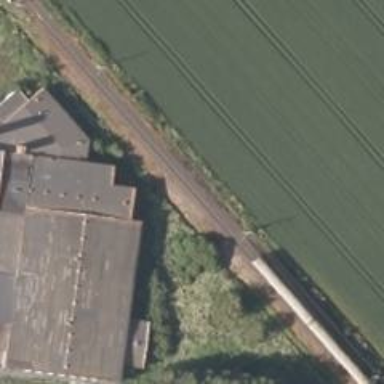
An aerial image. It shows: Railway track with continuous electrified contact line.